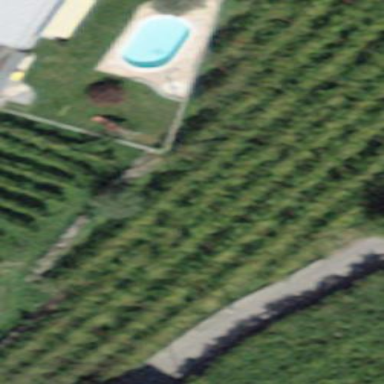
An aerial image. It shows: Vineyard where grapes are grown.